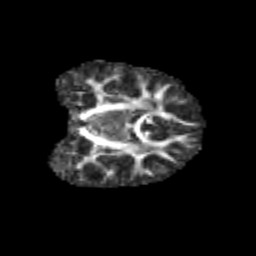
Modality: FA
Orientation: coronal
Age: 11
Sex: female
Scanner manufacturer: siemens
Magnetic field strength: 3 T
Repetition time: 3.8 s
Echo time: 0.07 s